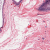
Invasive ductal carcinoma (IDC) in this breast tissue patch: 0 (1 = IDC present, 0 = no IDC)